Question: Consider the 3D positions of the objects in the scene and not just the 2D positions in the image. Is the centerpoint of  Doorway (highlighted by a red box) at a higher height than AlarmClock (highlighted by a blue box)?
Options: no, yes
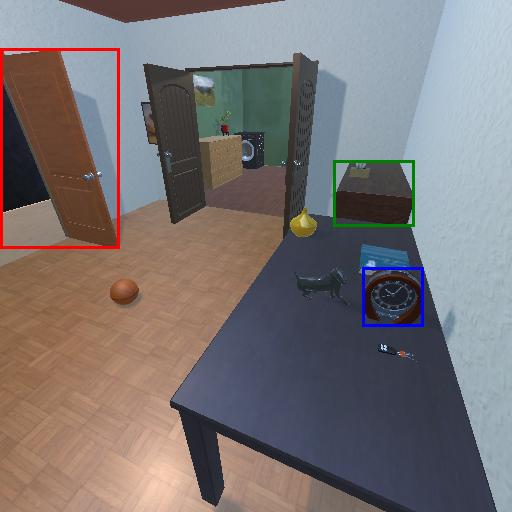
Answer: no